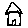
Label: house